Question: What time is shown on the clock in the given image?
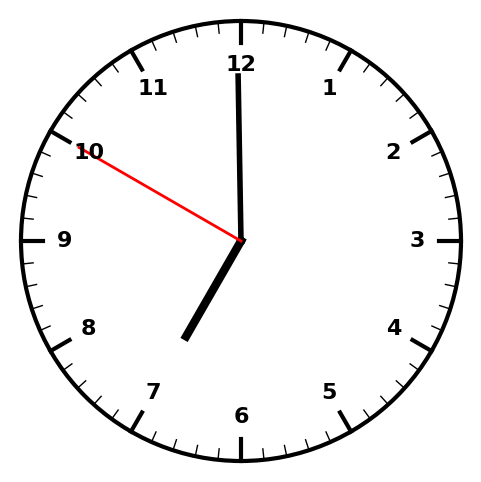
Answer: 06:59:50